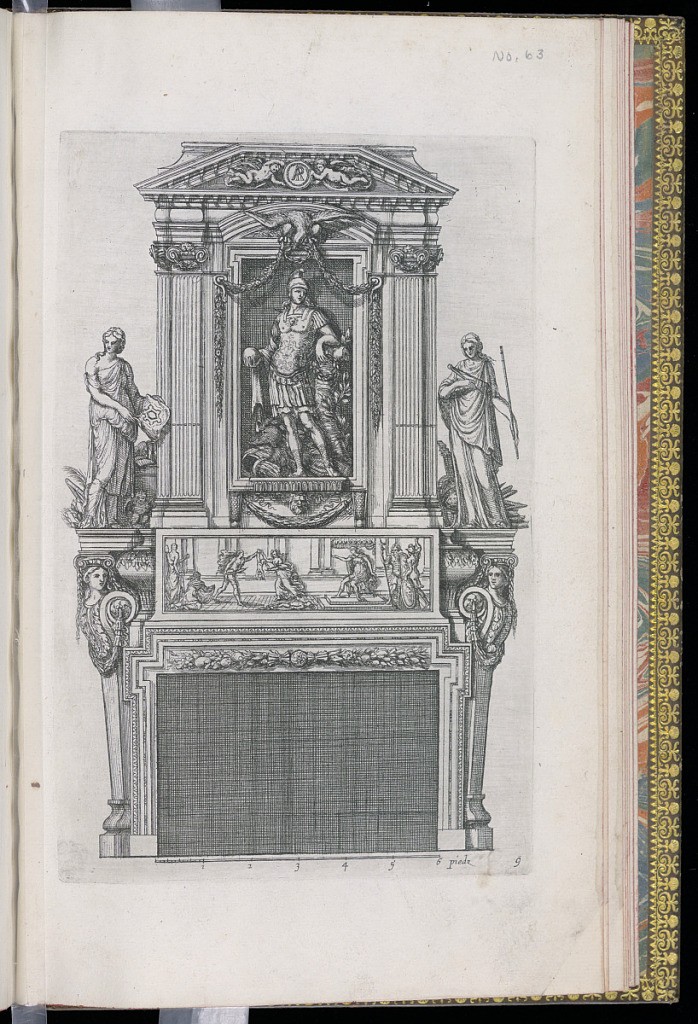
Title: Chimney Piece Design
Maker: D. Antoine Pierretz, French, active 1647
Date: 1647-55
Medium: Etching on laid paper
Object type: Print
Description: Design for a chimney piece (fireplace, mantel and overmantel) with classical motifs. The mantel is framed by sculpted moldings, fruit and leaves, caryatids, festoons of leaves, a rectangular frieze above with a classical scene with figures. The overmantel features a standing statue of a man in armor within a rectangular niche, framed by fluted pilasters supporting a triangular pediment decorated with an eagle, festoons of leaves, flying putto, and a roundel with a cypher. The temple façade overmantel is flanked by standing female statues holding and surrounded by the attributes of geometry and architecture, holding a plan for a fortification and measuring devices. A scale below. The plate is numbered.